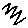
Label: zigzag